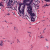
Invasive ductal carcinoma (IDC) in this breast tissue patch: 0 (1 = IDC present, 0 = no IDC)